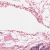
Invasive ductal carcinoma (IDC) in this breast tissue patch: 0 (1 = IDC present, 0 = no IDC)